Question: I have a table with a search bar. I find that when the search interface is dismissed, sometimes double grid lines appear in the bottom half of the grid. One set moves with the finger as you move the table, the other set remains pinned to the screen.
This looks like this:

Reproducing this takes a lot of effort, so I've uploaded a <URL> to github.
I've also prepared a <URL> of the bug in action:
The key points seem to be:
- -
Things I've tried:
- 'rowHeight'- 'backgroundColor''[UIColor whiteColor]'- 'updateSearchResults'
Does anyone have any insight as to what's happening here? And, of course, how to fix it.
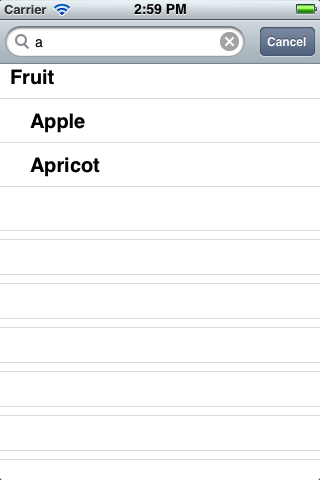
Answer: I ended up using a Developer Technical Support incident for this.
And so, for posterity: This is caused by working at the wrong level; instead of working with the 'UISearchBar' messages, work with the 'UISearchBarController' messages.